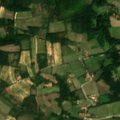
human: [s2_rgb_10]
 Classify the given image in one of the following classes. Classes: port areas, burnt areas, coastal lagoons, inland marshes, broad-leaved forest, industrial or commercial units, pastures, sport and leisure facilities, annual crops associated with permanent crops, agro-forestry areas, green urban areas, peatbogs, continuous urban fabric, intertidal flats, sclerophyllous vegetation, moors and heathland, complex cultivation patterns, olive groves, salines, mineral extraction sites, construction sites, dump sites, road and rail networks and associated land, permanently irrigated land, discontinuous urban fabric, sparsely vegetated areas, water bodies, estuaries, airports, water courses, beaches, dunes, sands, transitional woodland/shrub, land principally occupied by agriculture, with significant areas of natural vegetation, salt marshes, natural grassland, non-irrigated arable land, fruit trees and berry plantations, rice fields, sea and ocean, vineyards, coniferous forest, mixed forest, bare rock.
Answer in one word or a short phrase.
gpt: complex cultivation patterns, land principally occupied by agriculture, with significant areas of natural vegetation, broad-leaved forest